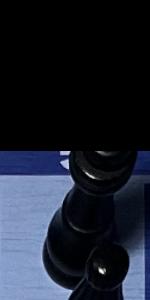
Label: King_Black